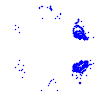
Particle: pion